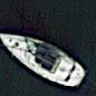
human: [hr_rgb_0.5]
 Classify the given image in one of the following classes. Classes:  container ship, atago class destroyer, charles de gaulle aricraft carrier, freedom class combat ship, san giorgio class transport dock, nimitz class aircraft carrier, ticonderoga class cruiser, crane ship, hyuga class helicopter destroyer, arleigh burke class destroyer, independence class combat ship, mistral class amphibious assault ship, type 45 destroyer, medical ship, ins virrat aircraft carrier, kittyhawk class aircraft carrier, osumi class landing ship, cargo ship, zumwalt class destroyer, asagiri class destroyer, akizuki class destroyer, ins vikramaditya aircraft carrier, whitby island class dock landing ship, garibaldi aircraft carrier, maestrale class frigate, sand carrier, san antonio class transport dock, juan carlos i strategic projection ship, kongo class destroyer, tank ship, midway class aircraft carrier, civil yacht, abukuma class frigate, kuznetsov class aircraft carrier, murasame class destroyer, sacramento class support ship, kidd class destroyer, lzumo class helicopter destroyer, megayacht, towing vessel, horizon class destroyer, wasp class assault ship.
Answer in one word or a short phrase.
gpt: Civil yacht